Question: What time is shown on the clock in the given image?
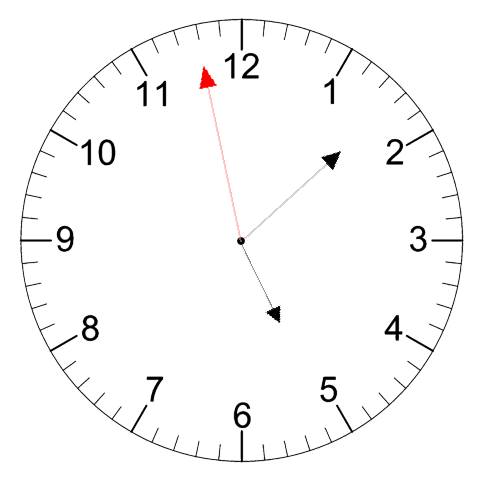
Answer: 05:07:58